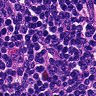
Metastatic tissue present: no